Interaction volume radius: 10 \u00c5
Interaction volume height: 20 \u00c5
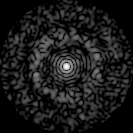
Disorder parameter: 0.8379